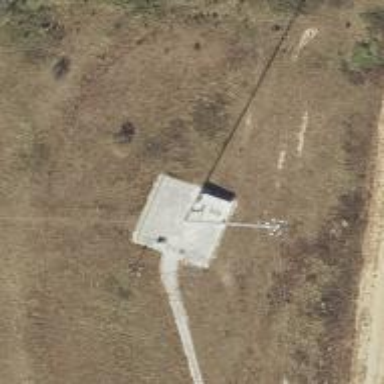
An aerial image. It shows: Mast tower used for communication.